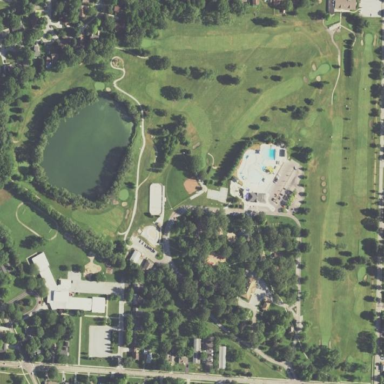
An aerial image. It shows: Golf course surrounded by greenery.